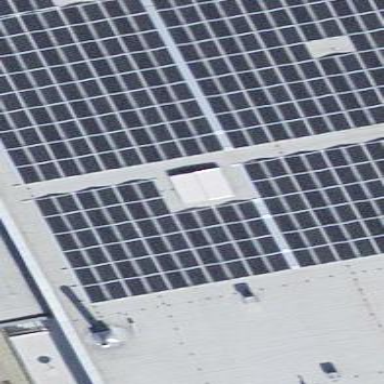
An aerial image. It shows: Solar power generator.